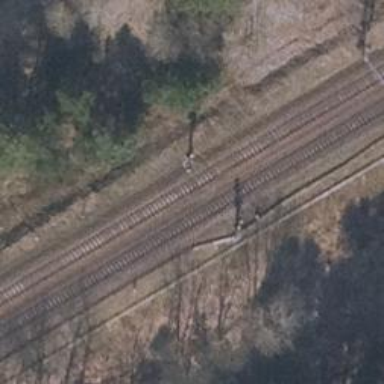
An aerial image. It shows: Railway signal.